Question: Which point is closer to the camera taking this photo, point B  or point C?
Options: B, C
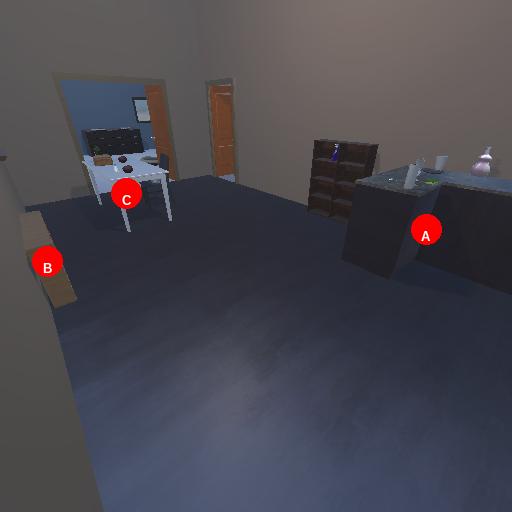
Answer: B